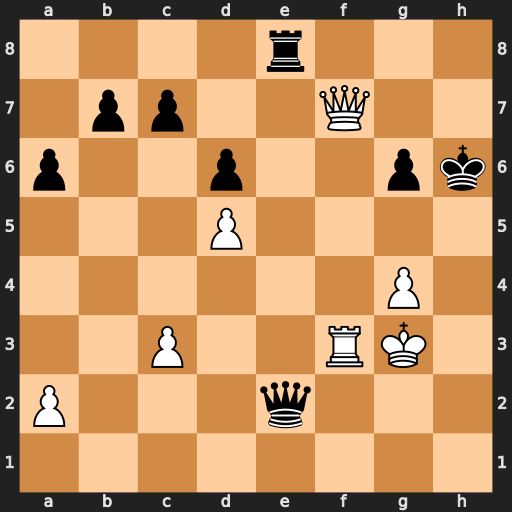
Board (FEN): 4r3/1pp2Q2/p2p2pk/3P4/6P1/2P2RK1/P3q3/8
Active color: w
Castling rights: -
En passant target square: -
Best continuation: g5+ Kxg5 Qf4+ Kh5 Qh4#